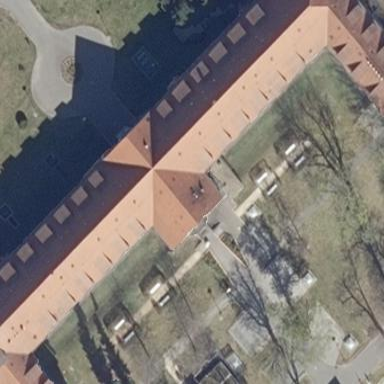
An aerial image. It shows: Hospital building.